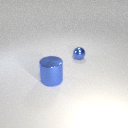
large blue metal cylinder to the left of small blue metal sphere